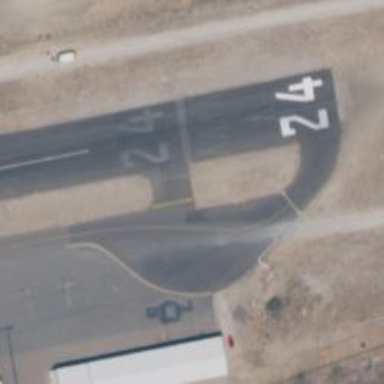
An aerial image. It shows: View of taxiway at the airport.